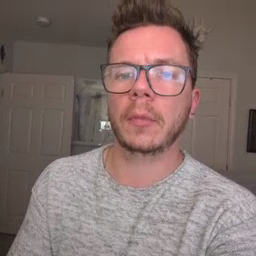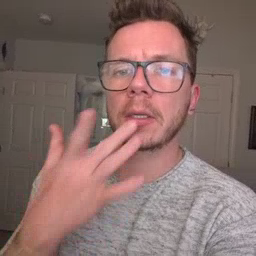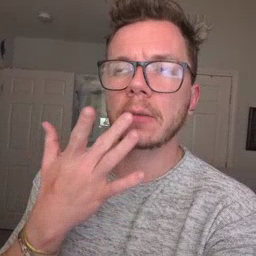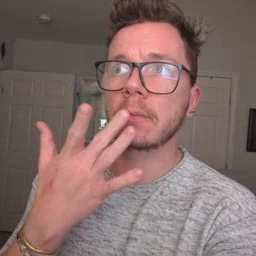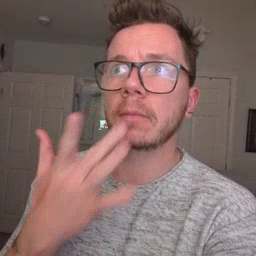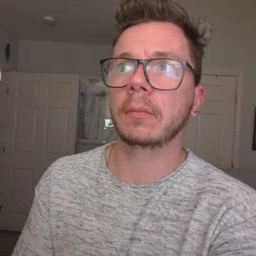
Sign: taste